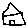
Label: house